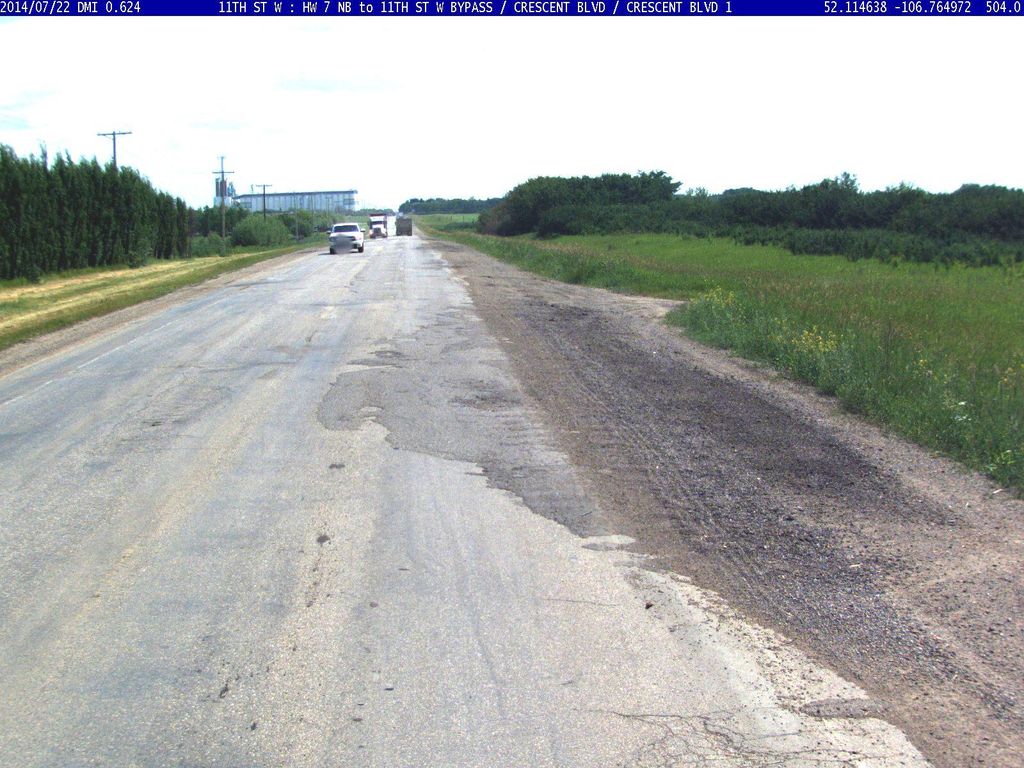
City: saskatoon